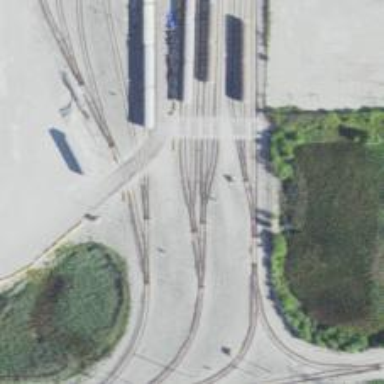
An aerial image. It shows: Electrified rail passing through service yard.